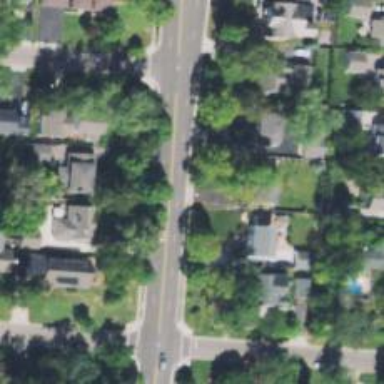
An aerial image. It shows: Residential driveway designated as service road.